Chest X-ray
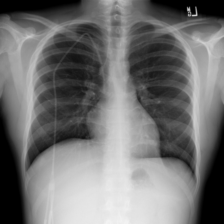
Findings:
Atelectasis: negative
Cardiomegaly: negative
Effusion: negative
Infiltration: negative
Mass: negative
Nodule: negative
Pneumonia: negative
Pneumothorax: negative
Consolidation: negative
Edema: negative
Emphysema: negative
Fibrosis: negative
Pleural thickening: negative
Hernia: negative